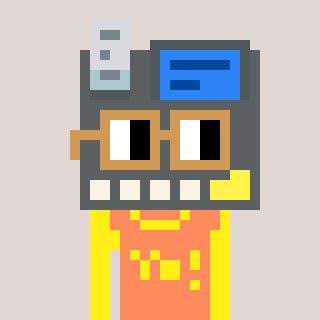
a pixel art character with square brown glasses, a cash register-shaped head and a peachy-colored body on a warm background